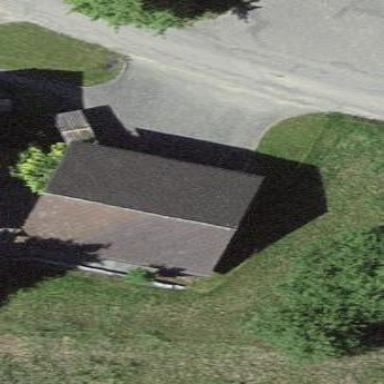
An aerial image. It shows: Garage building.